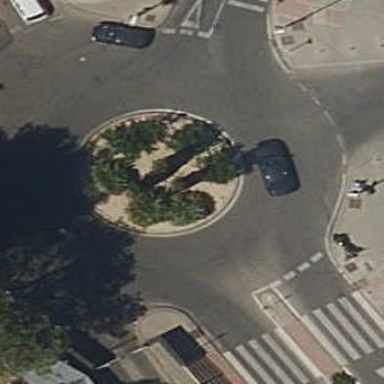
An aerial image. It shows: Kerb barrier.